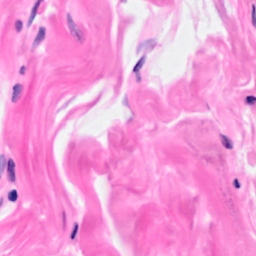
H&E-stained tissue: Breast